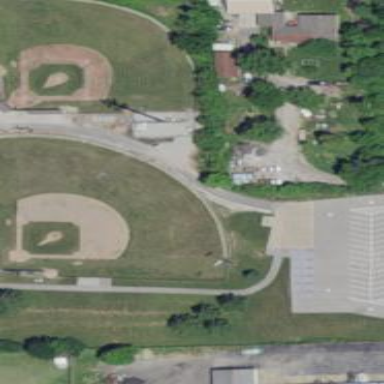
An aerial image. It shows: Baseball pitch for leisure land.